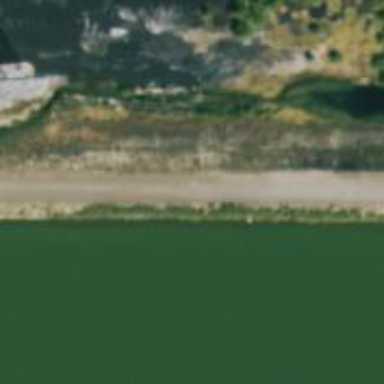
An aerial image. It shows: Dam across waterway.